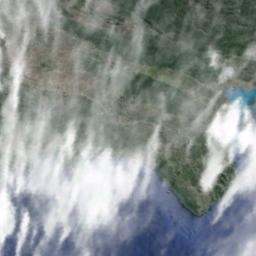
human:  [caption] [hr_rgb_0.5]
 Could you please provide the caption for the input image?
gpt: A large cloud of white clouds floated above the hills .

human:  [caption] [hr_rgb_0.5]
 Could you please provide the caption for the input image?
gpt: The stratocumulus are located above the sea and the land covered by dense vegetation .

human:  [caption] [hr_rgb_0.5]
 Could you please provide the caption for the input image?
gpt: Large white clouds on the land and blue sea where green and yellow intersect .

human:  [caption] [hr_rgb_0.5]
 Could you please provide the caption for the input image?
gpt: The white cloud is above green land and blue sea .

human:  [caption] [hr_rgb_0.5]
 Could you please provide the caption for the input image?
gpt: There are some gauzy clouds over a shore .